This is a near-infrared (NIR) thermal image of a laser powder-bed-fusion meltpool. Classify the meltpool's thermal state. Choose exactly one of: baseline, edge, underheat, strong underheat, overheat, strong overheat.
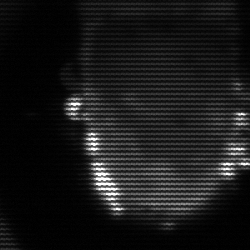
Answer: baseline